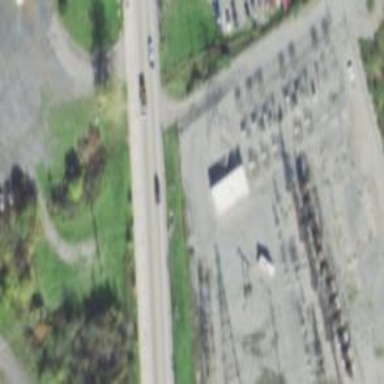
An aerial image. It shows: Power substation enclosed by fence.